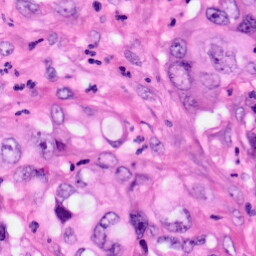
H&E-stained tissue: Pancreatic